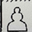
Piece: wP